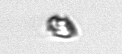
Label: Heterocapsa_rotundata